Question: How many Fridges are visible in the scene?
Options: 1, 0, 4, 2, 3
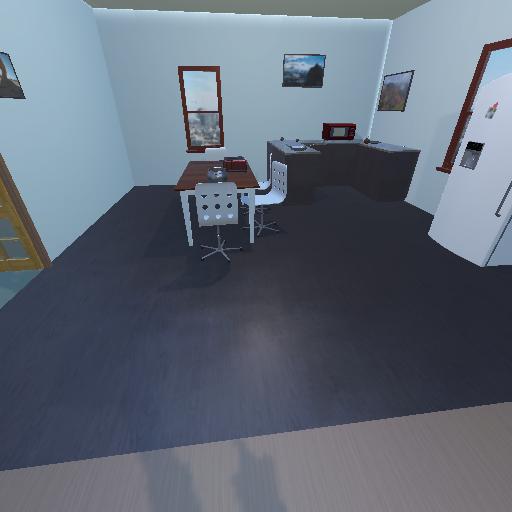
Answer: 1